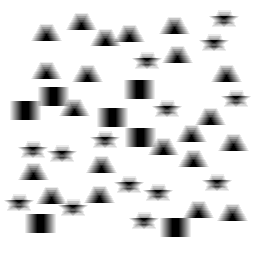
Squares: 7
Triangles: 21
Stars: 14
Total shapes: 42